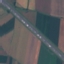
Land use / land cover: Highway